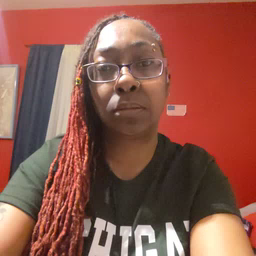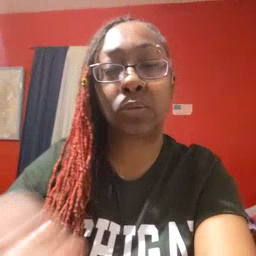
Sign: ride